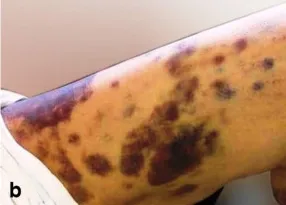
The appearance of the lesions at admission to our center. , ecchymotic and purpuric lesions scattered over the lower extremity.
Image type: medical_photograph (skin_photograph)